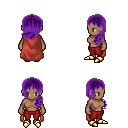
a pixel art fantasy rpg character, female body template, human, dark skin, maroon cape, red pants, purple left-swept hairstyle, gold boots, four views (front, back, left, right), 2x2 character sprite sheet, small pixel art, hard edges, no anti-aliasing